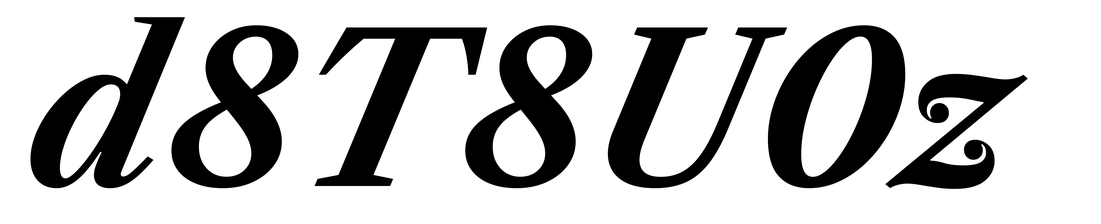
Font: LibreCaslonText-Italic_Bold_Italic